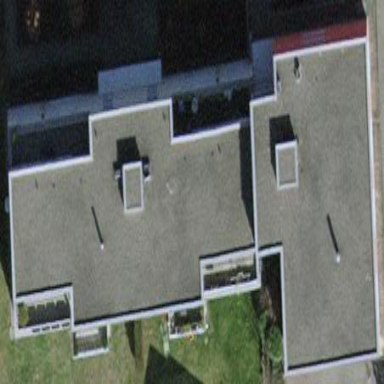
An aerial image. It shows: Flat-roofed building.